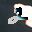
Label: 2